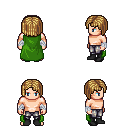
a pixel art fantasy rpg character, male body template, human, light skin, green cape, metal pants, blonde pageboy hairstyle, white cloth bandages, black shoes, four views (front, back, left, right), 2x2 character sprite sheet, small pixel art, hard edges, no anti-aliasing